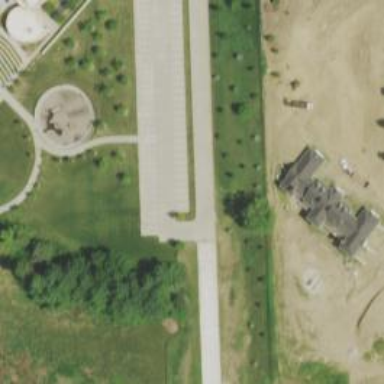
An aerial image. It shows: Driveway leading to service road.